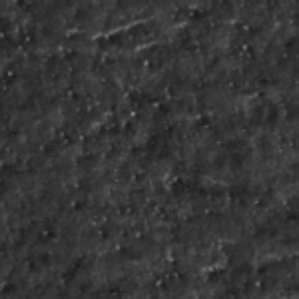
Label: frost